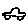
Label: car